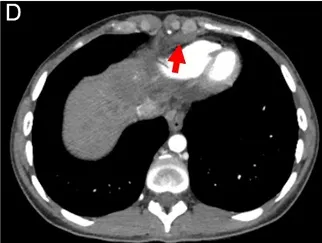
To 9 mm. During the therapy (a decrease of 50.
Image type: radiology (ct)